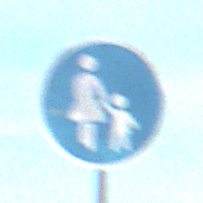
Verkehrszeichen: Gehweg
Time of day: SunriseSunset
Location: Outdoor (Beach)
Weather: PartlyCloudy
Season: NotSpecified
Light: Natural